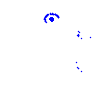
Particle: electron